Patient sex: M
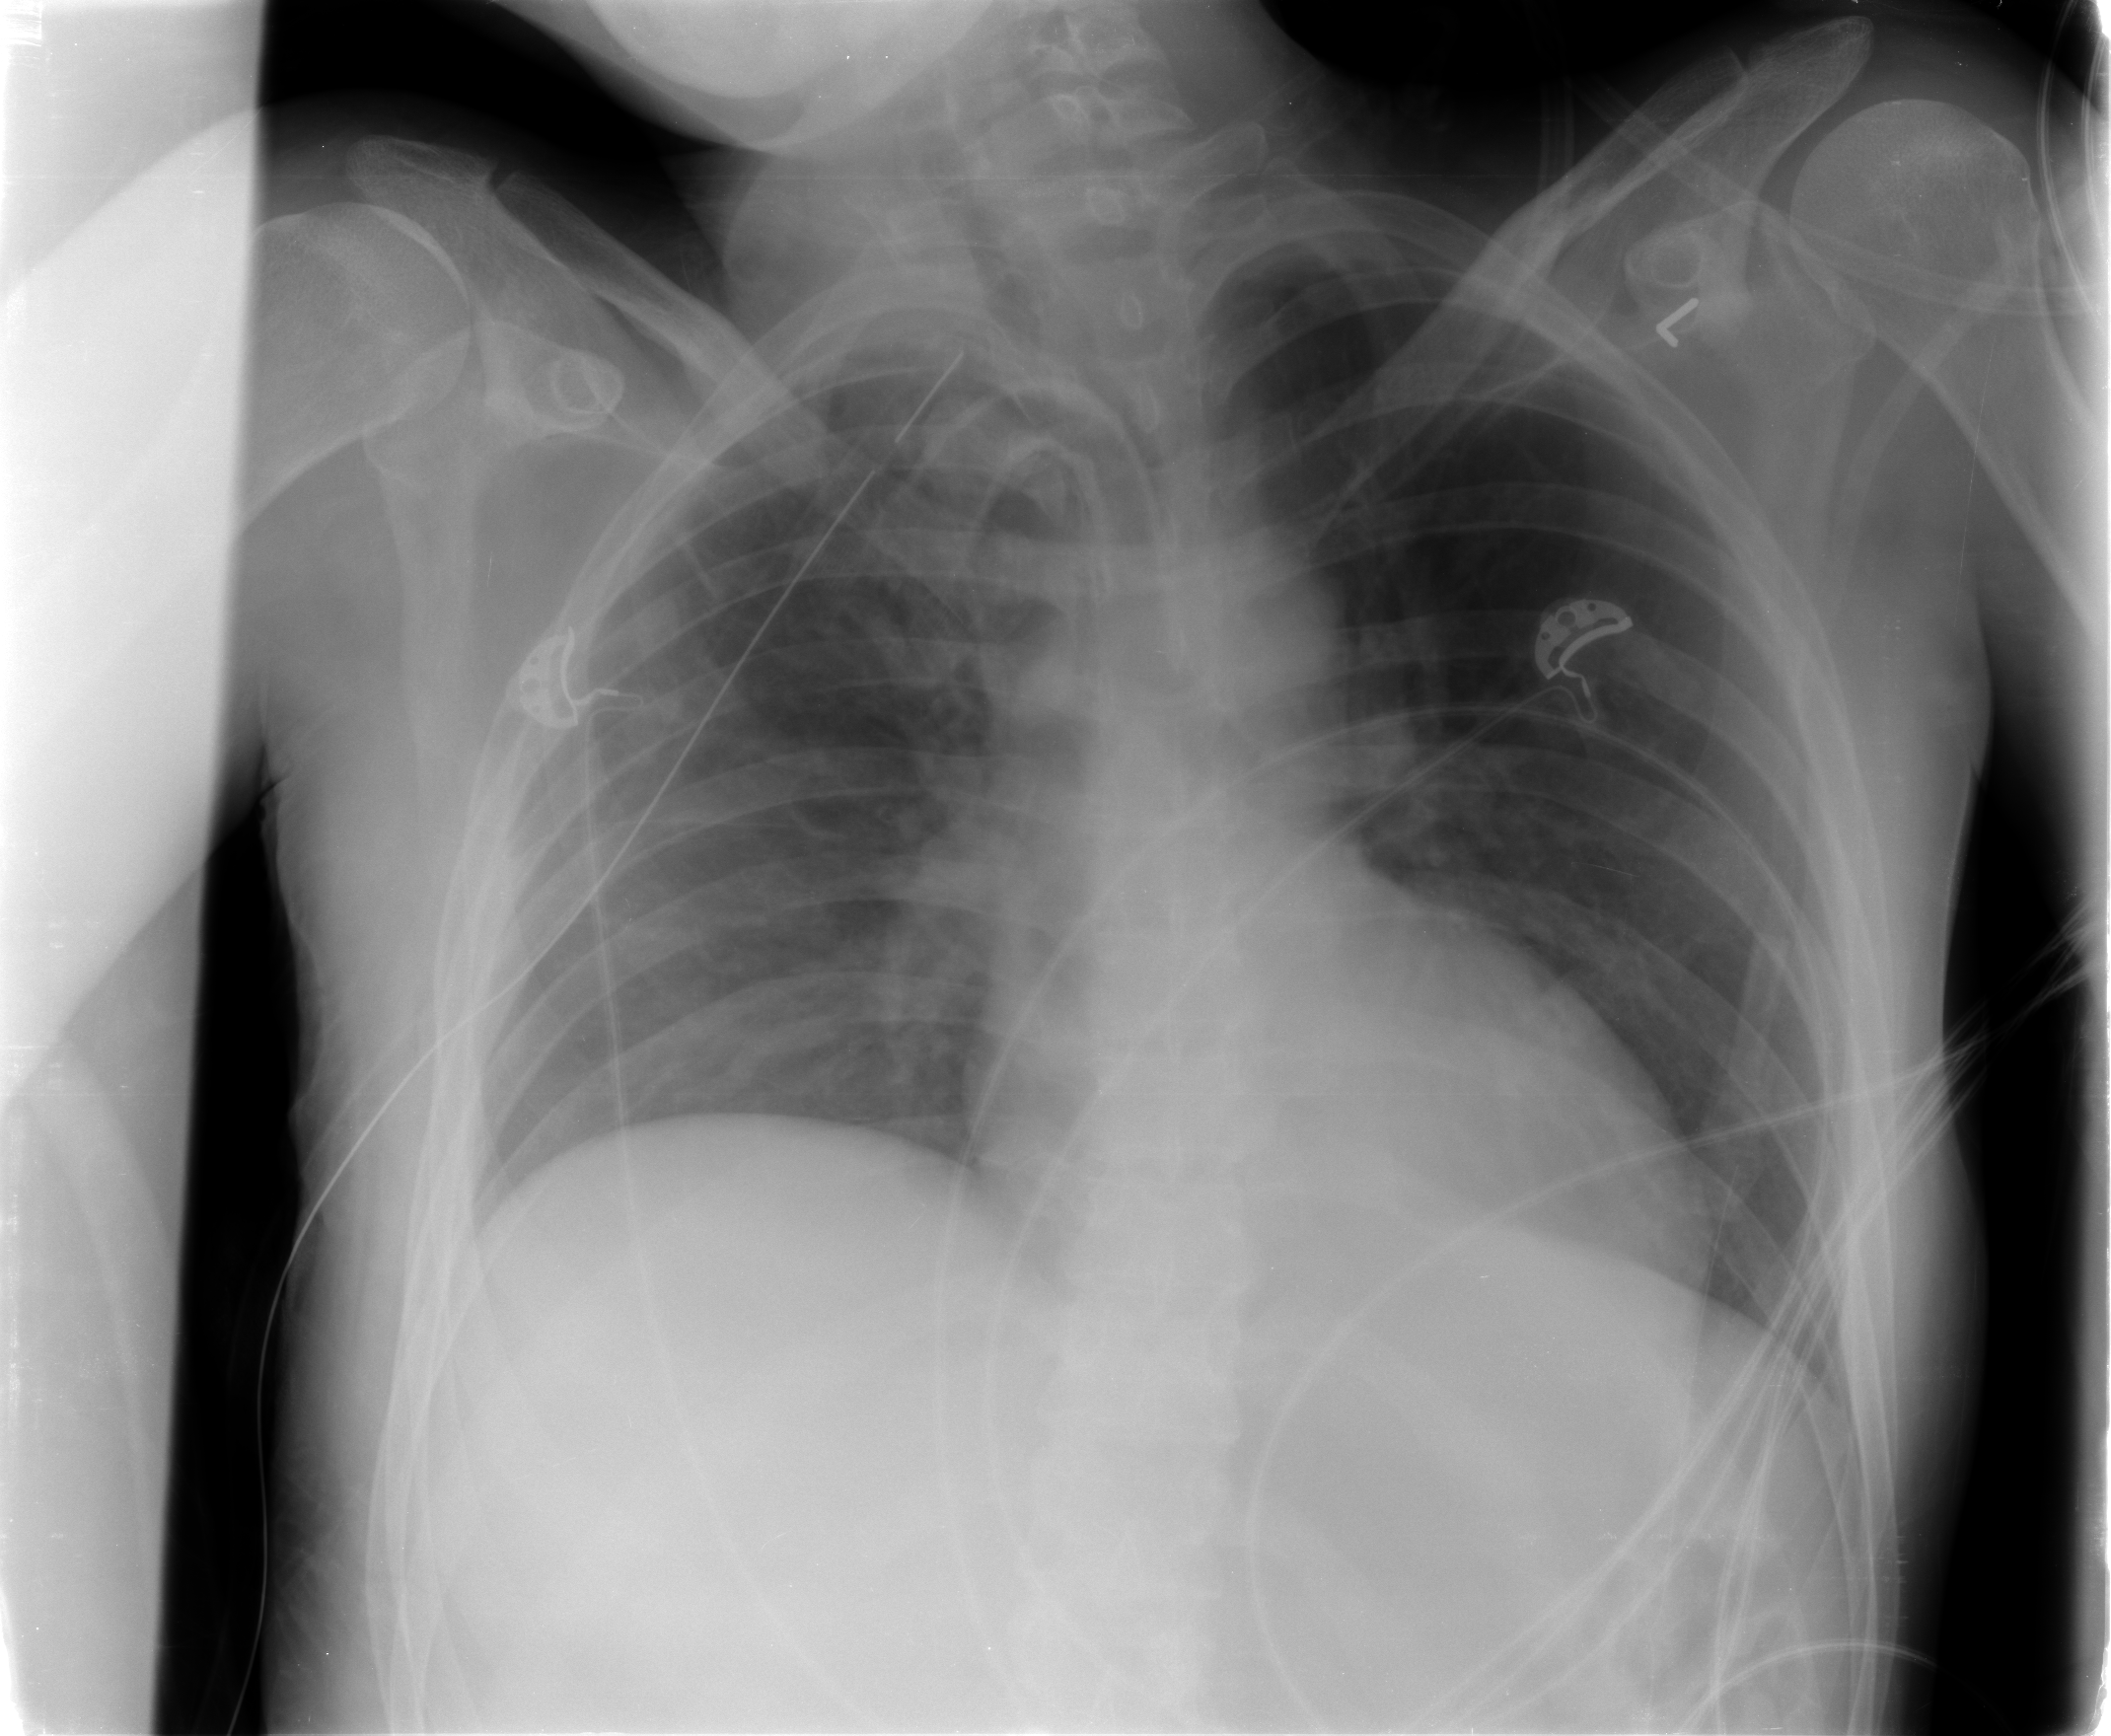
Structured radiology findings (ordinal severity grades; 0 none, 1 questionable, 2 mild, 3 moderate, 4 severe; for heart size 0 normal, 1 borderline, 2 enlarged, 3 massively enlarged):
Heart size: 0
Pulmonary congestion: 0
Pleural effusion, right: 0
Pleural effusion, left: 0
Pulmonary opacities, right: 0
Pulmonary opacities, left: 0
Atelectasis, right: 1
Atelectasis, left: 0